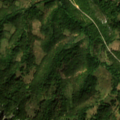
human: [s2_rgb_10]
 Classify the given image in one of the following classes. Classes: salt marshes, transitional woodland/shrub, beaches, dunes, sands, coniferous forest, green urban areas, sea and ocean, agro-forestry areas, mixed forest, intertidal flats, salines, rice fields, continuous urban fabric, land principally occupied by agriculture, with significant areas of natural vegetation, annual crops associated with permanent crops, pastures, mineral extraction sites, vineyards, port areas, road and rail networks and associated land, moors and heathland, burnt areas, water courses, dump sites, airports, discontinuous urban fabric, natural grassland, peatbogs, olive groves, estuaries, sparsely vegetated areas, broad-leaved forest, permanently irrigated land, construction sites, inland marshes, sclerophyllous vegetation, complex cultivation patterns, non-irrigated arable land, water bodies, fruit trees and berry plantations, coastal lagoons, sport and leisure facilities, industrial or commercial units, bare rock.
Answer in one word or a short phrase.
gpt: land principally occupied by agriculture, with significant areas of natural vegetation, broad-leaved forest, sparsely vegetated areas